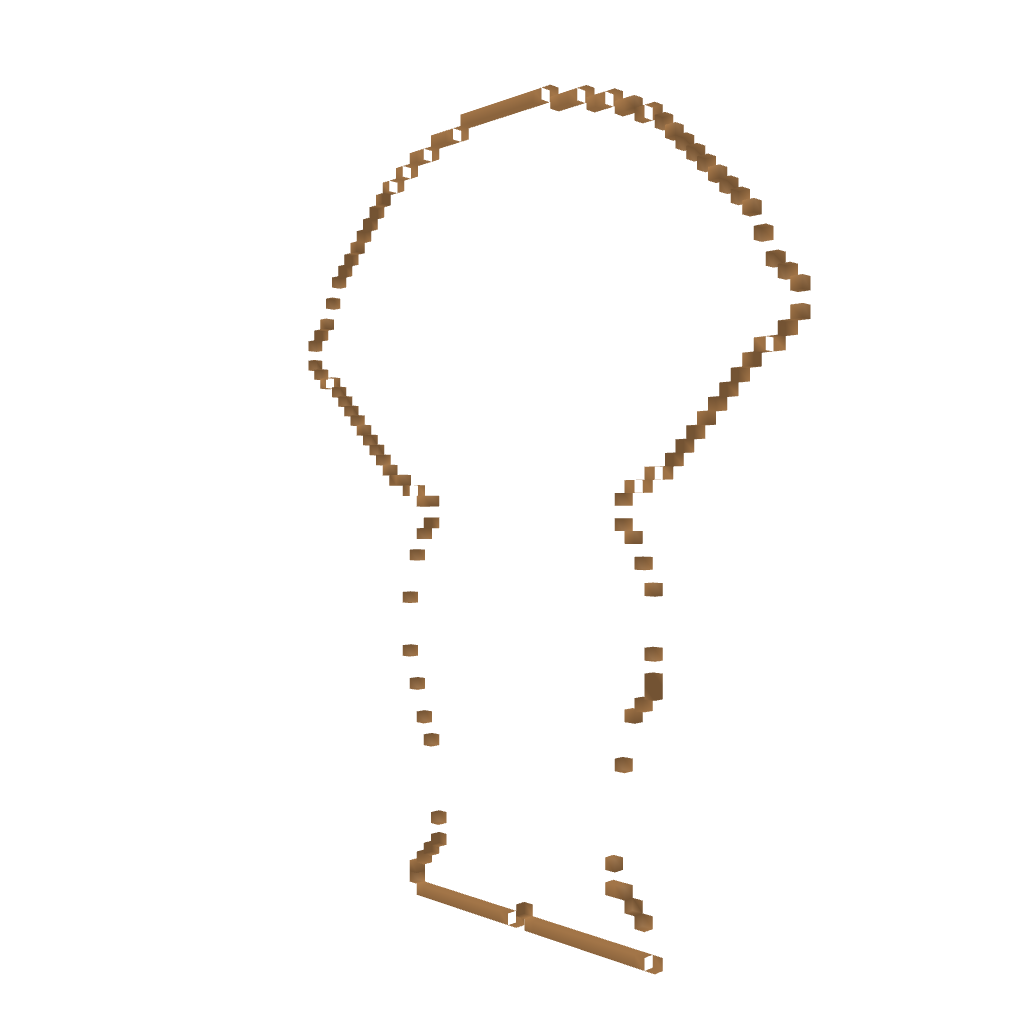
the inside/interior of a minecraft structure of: Stewie!